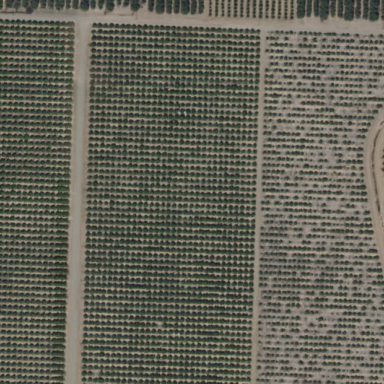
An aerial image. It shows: Orange orchard with rows of orange trees.